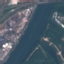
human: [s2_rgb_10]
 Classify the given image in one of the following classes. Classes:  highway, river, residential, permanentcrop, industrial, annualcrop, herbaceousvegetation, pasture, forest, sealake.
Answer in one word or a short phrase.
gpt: River